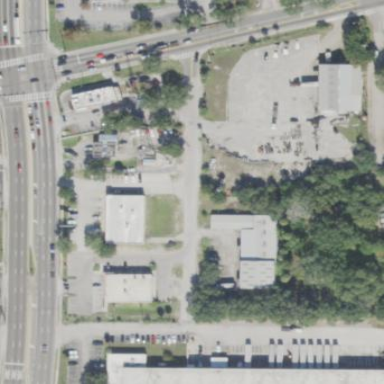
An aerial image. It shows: Retail area.